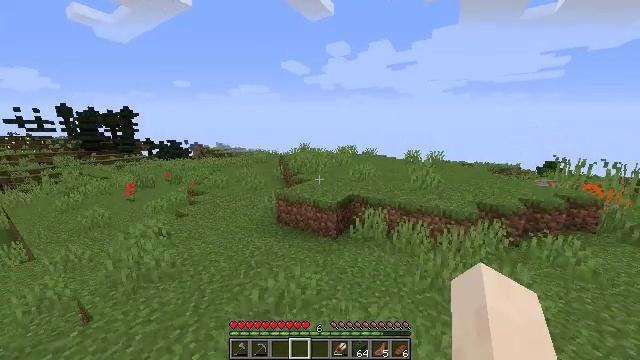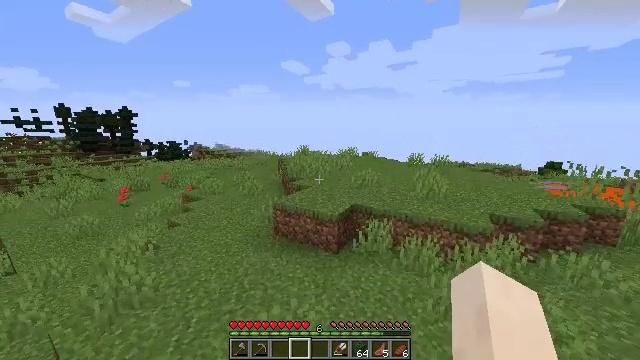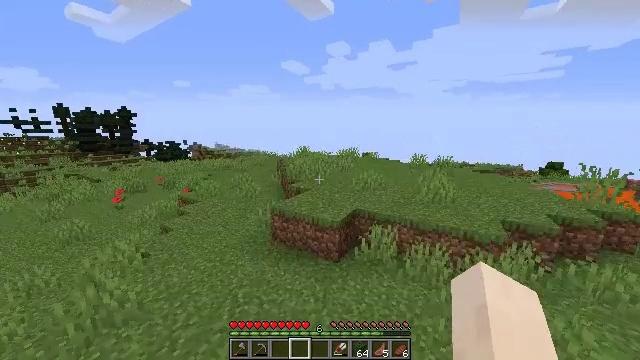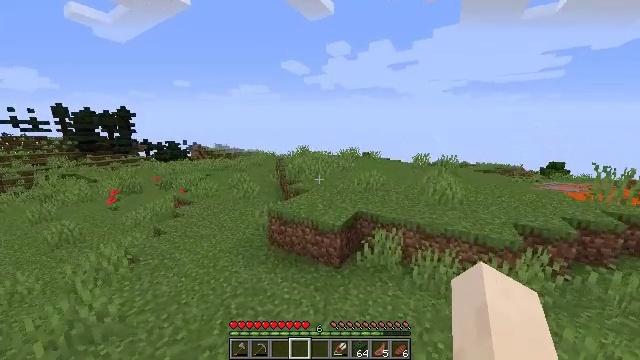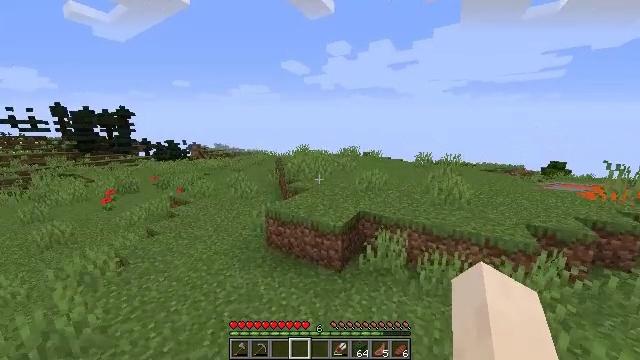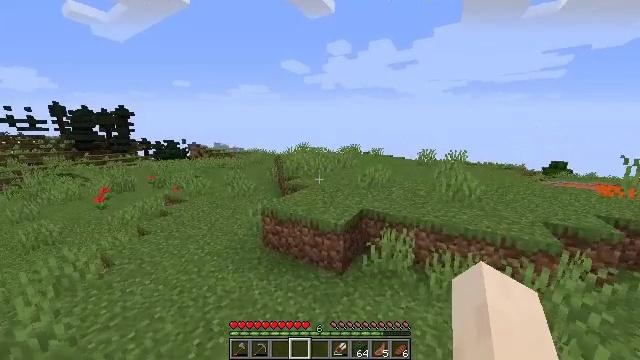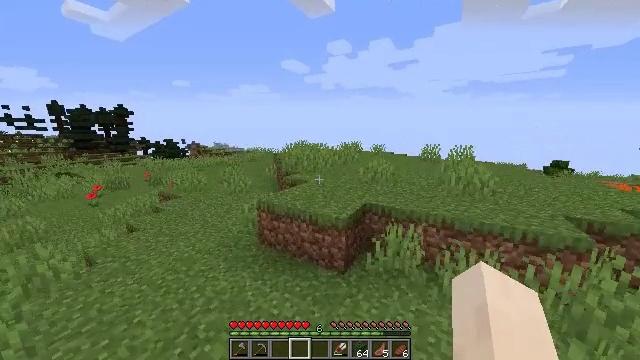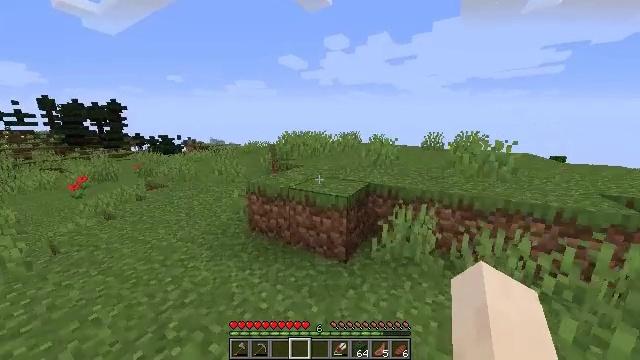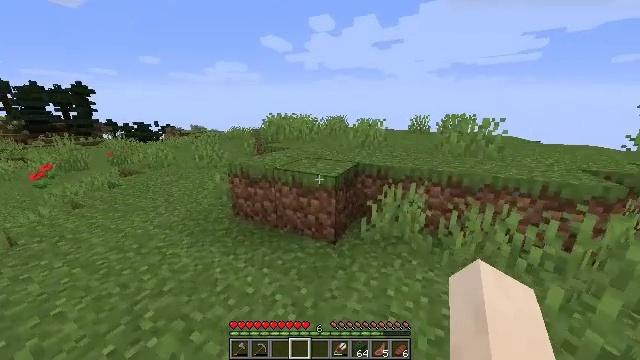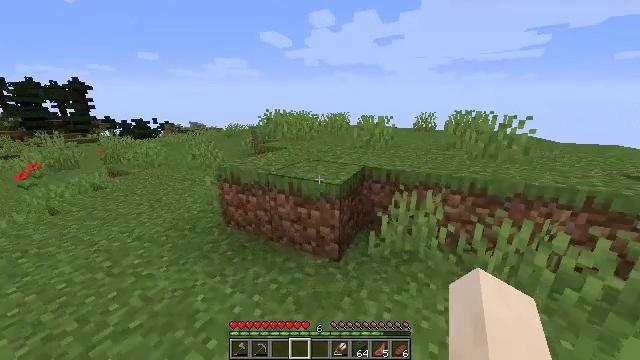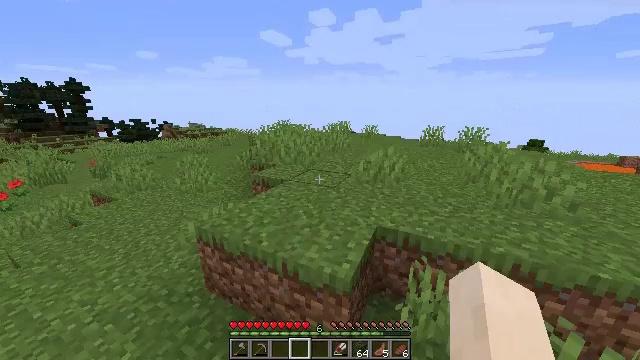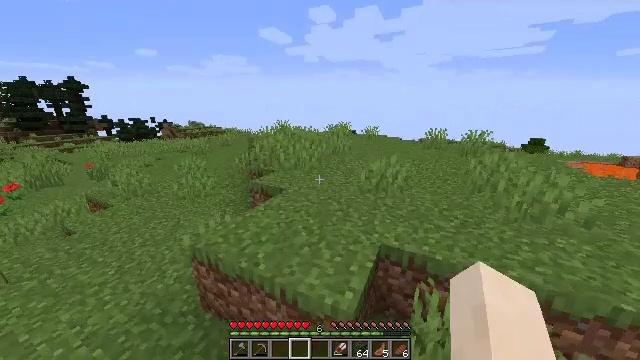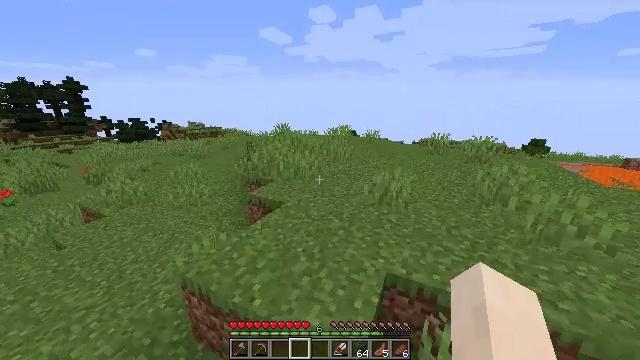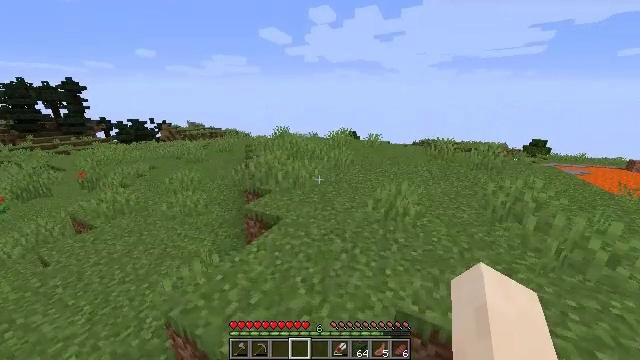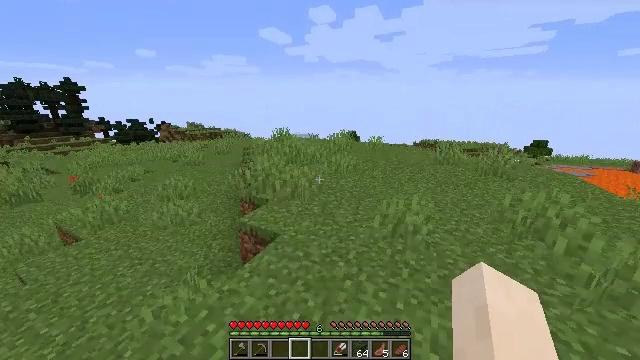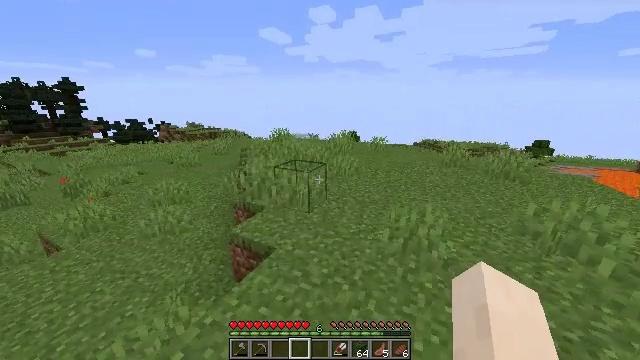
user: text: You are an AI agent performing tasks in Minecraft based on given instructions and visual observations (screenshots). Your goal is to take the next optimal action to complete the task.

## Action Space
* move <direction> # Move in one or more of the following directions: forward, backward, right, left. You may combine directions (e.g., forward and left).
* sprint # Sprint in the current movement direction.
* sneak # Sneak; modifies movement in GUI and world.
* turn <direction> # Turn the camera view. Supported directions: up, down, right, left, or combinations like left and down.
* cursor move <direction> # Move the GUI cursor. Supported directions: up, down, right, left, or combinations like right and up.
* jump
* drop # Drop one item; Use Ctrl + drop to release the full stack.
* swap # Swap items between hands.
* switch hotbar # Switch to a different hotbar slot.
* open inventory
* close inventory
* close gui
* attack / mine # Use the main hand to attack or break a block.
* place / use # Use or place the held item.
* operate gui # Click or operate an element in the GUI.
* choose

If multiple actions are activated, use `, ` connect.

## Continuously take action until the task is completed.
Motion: motion action
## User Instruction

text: Craft a white carpet.
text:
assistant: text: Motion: move forward, sprint, jump
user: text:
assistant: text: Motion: move forward, sprint, jump
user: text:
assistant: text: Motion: move forward, sprint
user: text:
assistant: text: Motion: move forward, sprint
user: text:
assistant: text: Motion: move forward, sprint
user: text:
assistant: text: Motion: move forward, sprint
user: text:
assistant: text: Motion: move forward, sprint
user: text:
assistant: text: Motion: move forward, sprint, turn right and down
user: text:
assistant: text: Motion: move forward, sprint, jump
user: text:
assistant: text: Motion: move forward, sprint, jump
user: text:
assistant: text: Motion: move forward, sprint, jump
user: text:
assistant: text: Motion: move forward, sprint, jump
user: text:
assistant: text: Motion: move forward, sprint, jump
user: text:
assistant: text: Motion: move forward, sprint, jump
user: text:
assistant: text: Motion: move forward, sprint, jump
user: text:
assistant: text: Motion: move forward, sprint, jump
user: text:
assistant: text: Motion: move forward, sprint, jump
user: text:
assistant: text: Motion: move forward, sprint, jump
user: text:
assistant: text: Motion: move forward, sprint, jump
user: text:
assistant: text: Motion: move forward, sprint, jump
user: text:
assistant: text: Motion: move forward, sprint, jump
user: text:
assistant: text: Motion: move forward, sprint, jump
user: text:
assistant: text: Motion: move forward, sprint, jump
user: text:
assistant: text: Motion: move forward, sprint, jump
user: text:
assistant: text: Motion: move forward, sprint, jump
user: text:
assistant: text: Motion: move forward, sprint, jump
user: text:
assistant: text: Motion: move forward, sprint, jump
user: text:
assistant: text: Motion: move forward, sprint, jump
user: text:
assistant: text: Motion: move forward, sprint, jump
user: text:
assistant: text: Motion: move forward, sprint, jump